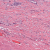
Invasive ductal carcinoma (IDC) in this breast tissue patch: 1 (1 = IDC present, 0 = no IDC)